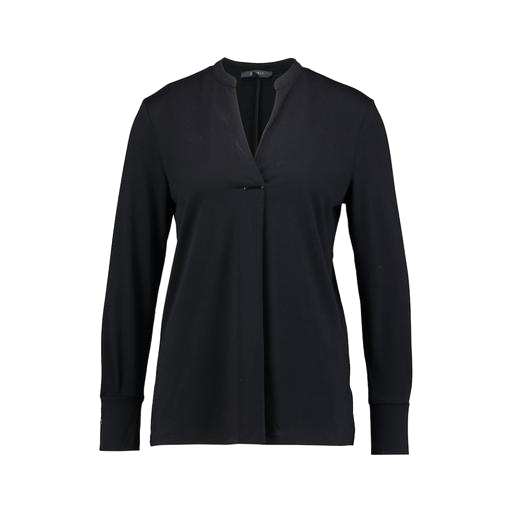
black split-neck top, black nly half button shirt, black split neck, white background